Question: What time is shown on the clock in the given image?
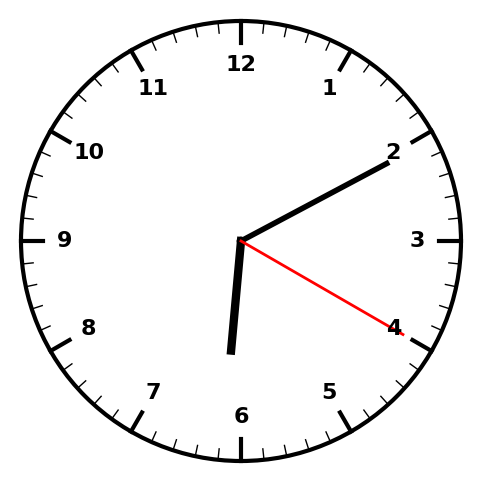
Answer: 06:10:20